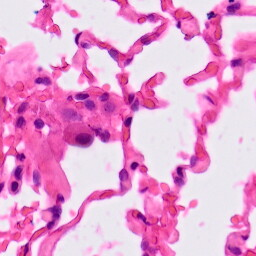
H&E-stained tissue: Lung